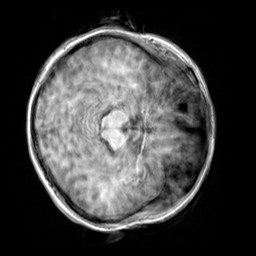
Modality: T1w
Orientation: axial
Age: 20
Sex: female
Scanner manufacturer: siemens
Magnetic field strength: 3 T
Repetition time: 2.3 s
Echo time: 0.00303 s